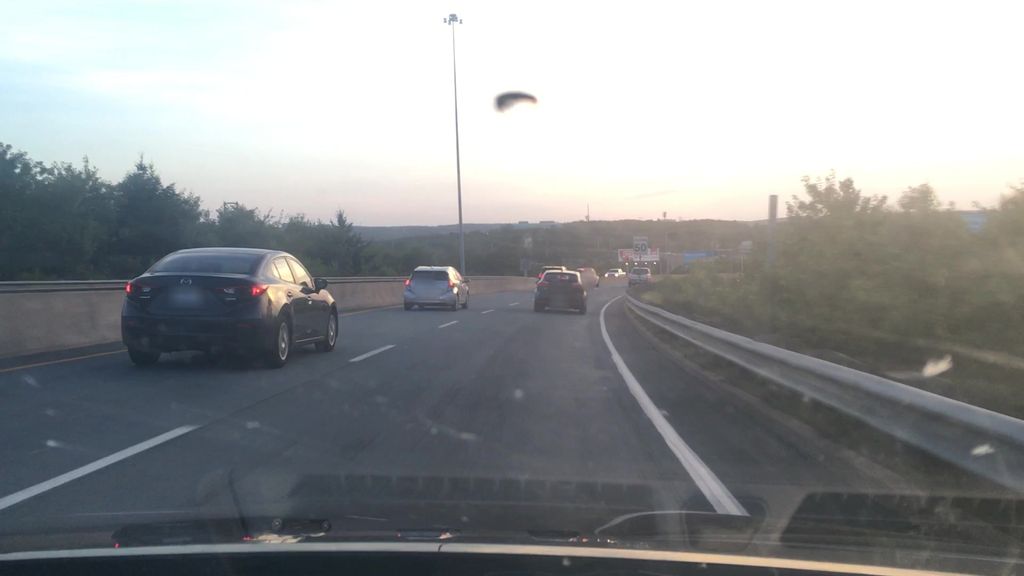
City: halifax